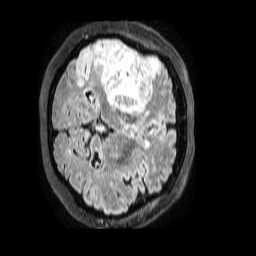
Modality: FLAIR
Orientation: axial
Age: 54
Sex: female
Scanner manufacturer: philips
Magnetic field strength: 3 T
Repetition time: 4.8 s
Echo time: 0.2865 s